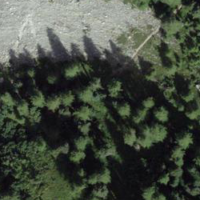
EUNIS habitat code: 43
Species observed at this site:
Sedum alpestre
Cryptogramma crispa